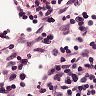
Metastatic tissue present: no